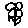
Label: flower